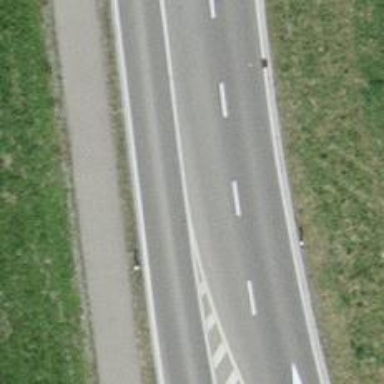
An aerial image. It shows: Secondary road.